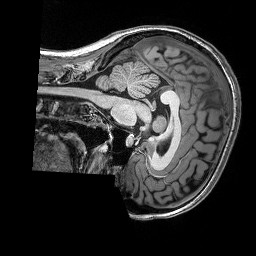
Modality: T1w
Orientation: sagittal
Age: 24
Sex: female
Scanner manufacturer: siemens
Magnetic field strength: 3 T
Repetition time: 2.5 s
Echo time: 0.00343 s